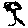
Label: tree